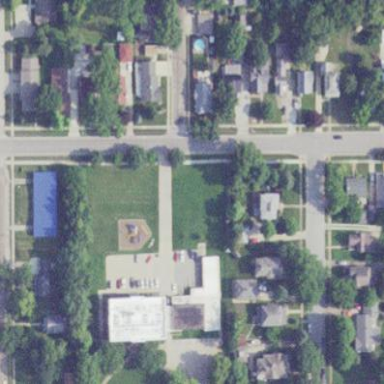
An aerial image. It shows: School.